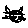
Label: cat